Interaction volume radius: 5 \u00c5
Interaction volume height: 15 \u00c5
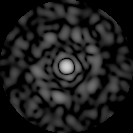
Disorder parameter: 0.8247